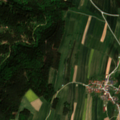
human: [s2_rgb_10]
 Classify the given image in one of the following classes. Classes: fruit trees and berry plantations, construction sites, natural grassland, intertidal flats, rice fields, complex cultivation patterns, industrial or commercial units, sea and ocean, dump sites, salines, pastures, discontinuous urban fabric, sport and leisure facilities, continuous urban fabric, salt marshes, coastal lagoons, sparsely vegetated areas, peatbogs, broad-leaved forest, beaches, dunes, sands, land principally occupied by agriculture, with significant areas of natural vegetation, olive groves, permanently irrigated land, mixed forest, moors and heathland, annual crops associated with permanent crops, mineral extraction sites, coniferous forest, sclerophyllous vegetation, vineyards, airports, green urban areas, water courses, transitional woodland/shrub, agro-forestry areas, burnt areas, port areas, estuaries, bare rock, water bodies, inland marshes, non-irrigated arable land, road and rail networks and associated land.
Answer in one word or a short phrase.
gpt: non-irrigated arable land, complex cultivation patterns, coniferous forest, mixed forest